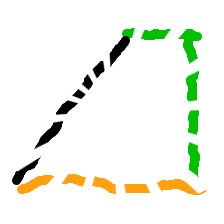
Shape: trapezoid